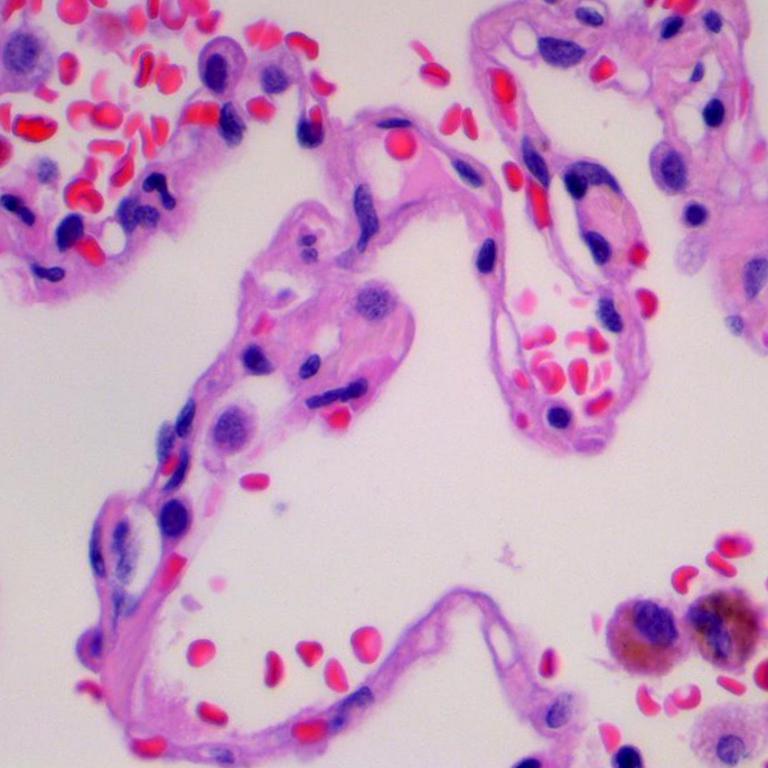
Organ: lung
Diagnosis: benign